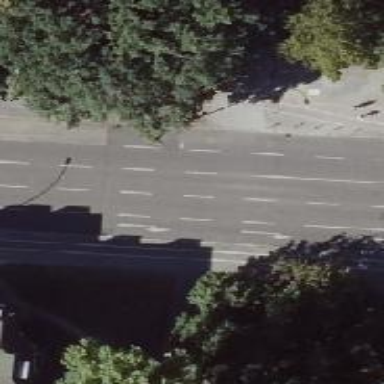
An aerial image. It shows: Tertiary road with asphalt surface. There is separate sidewalk and cycle track.